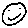
Label: smiley face